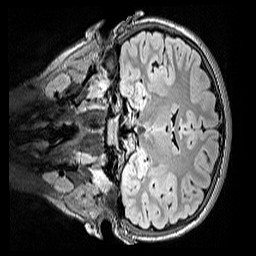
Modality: FLAIR
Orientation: coronal
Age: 11
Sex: female
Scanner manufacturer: siemens
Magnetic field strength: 3 T
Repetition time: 5 s
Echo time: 0.388 s